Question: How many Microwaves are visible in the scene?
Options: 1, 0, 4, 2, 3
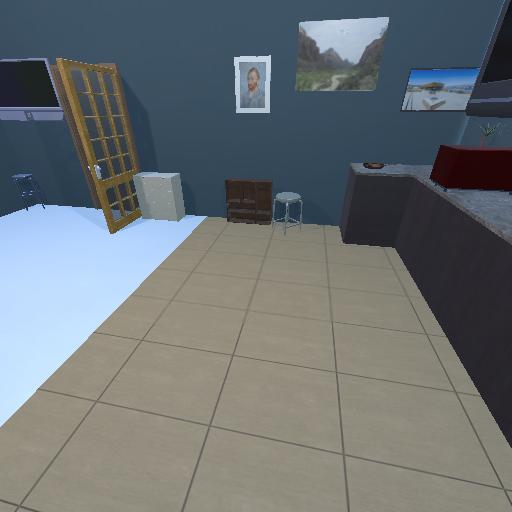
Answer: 1